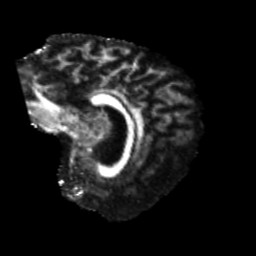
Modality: FA
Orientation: sagittal
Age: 58
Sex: male
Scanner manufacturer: siemens
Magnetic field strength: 3 T
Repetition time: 5.25 s
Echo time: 0.08 s